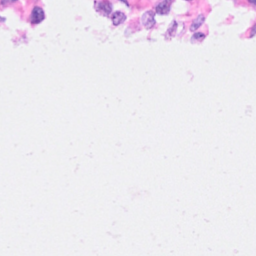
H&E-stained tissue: Breast